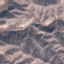
Label: HerbaceousVegetation